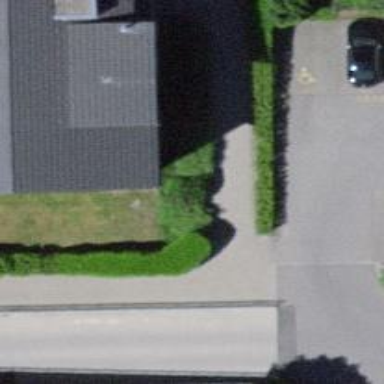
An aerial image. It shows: Hedge acting as barrier.